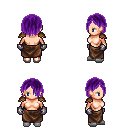
a pixel art fantasy rpg character, female body template, human, light skin, leather shoulder armor, robe skirt, purple bangs hairstyle, metal gloves, white slippers, four views (front, back, left, right), 2x2 character sprite sheet, small pixel art, hard edges, no anti-aliasing